Question: I am creating a ridge plot to compare a few groups (using <URL>.
But this doesn't seem to work because the computation fails in 'stat_ggsignif'.
Here is a reproducible example:
'''
set.seed(123)
library(ggsignif)
library(ggridges)
library(ggplot2)
ggplot(iris, aes(x = Sepal.Length, y = Species)) +
geom_density_ridges(scale = 1) +
coord_flip() +
geom_signif(comparisons = list(c("setosa", "versicolor")))
#> Picking joint bandwidth of 0.181
#> Warning in f(..., self = self): NAs introduced by coercion
#> Warning: Computation failed in 'stat_signif()':
#> missing value where TRUE/FALSE needed
'''

<URL>
How can I get these two packages to work with each other? Thanks.
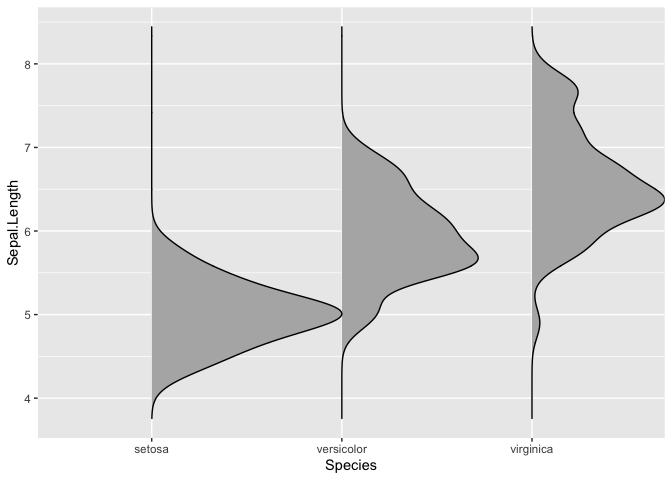
Answer: I did not manage to combine A) geom_density_ridges and B) geom_signif. The reason is that (A) requires numerical variable as x and categories as y, while (B) requires numerical variable as y and categories as x. And I have not managed to overwrite this behaviour.
But I assume that you have chosen ridge_plots over simple boxplots as you are interested in a more informative visualization of the distribution. To do so, there is a much better solution than ridge_plots, the so called violin plots. See below a standard boxplot (with labelled significance):
'''
ggplot(iris, aes(x = Species, y = Sepal.Length, fill = Species)) +
geom_boxplot() +
geom_signif(comparisons = list(c("setosa", "versicolor")), test = "t.test")
'''
<URL>
See below a violin plot (with jitter and labelled significance):
'''
ggplot(iris, aes(x = Species, y = Sepal.Length, fill = Species)) +
geom_violin(trim = F) + geom_jitter() +
geom_signif(comparisons = list(c("setosa", "versicolor")), test = "t.test")
'''
<URL>
This does the job unless you are particularly interest in making ggridges and ggsignif work together. Please note that a violin plot is just a folded density plot (see <URL>.
For the same purpose, see also the sina plot (suggestion by tjebo):
'''
library(ggforce)
ggplot(iris, aes(x = Species, y = Sepal.Length, colour = Species)) +
geom_sina() +
geom_signif(comparisons = list(c("setosa", "versicolor")), test = "t.test")
'''
<URL>